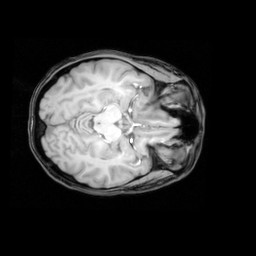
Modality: T1w
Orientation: axial
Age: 25
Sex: female
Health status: healthy
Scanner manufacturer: philips
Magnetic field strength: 3 T
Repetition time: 0.012 s
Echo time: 0.0037 s